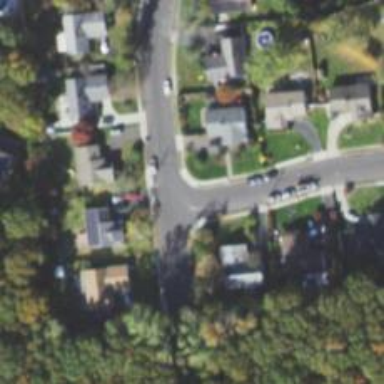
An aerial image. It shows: Unmarked road crossing.